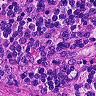
Metastatic tissue present: no